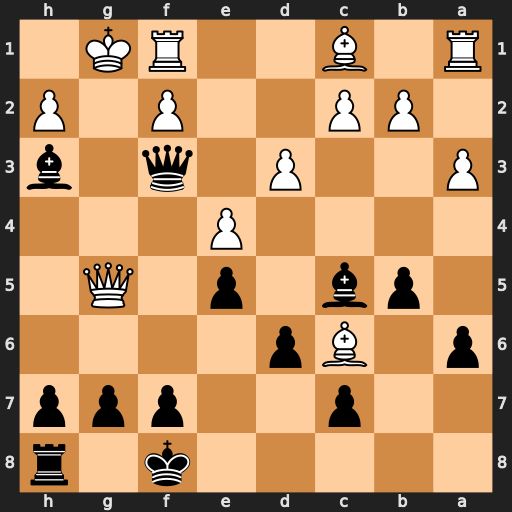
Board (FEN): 5k1r/2p2ppp/p1Bp4/1pb1p1Q1/4P3/P2P1q1b/1PP2P1P/R1B2RK1
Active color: b
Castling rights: -
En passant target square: -
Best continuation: Bxf2+ Rxf2 Qd1+ Rf1 Qxf1#